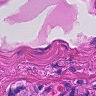
Metastatic tissue present: no